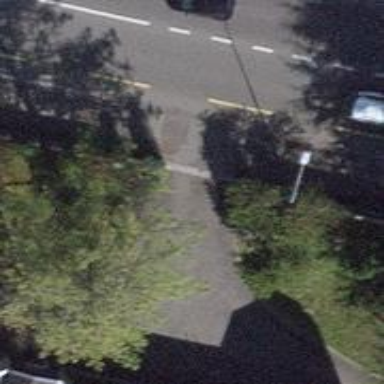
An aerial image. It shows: Entrance with barrier.